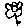
Label: flower